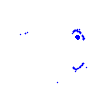
Particle: electron